Question: What is the value of the measurement in the image?
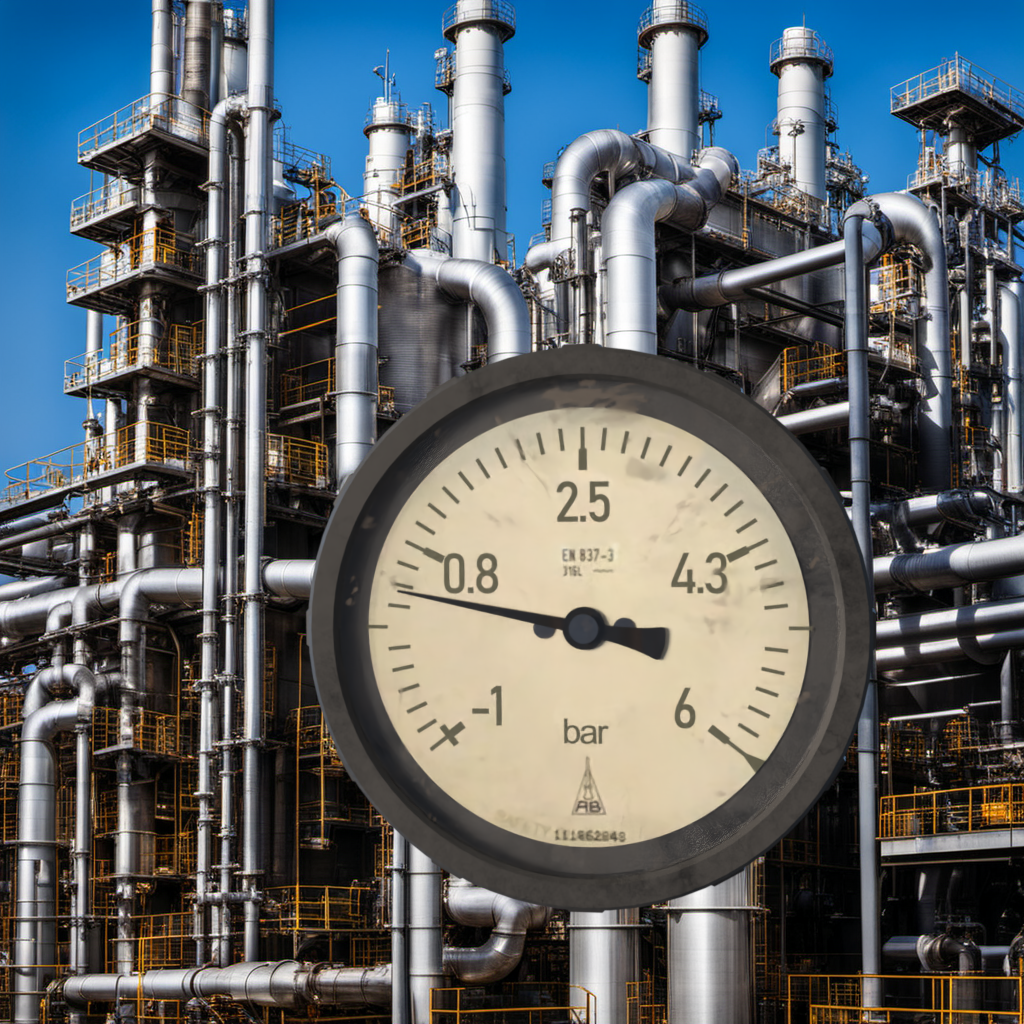
Answer: The result is 0.35
Question: What is the range of this measurement?
Answer: The range is from -1 to 6
Question: What is the minimum and maximum value range of this measurement?
Answer: The minimum value is -1 and the maximum value is 6